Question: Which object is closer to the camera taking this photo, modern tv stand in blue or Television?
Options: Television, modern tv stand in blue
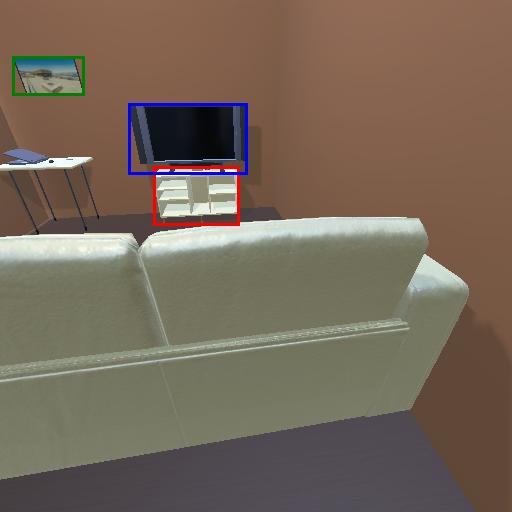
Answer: Television